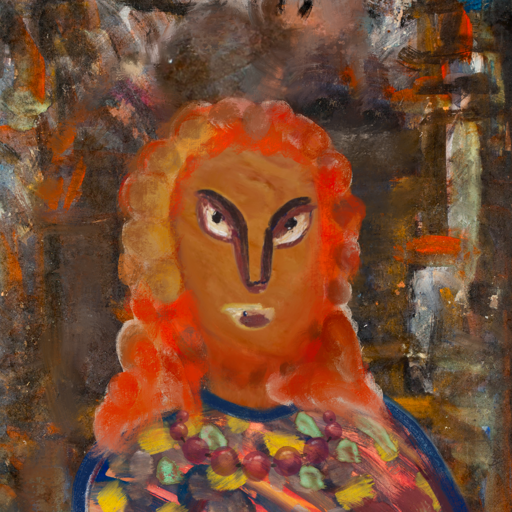
Background: GypsyQueen, Head And Neck Front: Pious_Lady, Face Front: After_Raid, Bust: Mother_And_Son_Mother, Hair Front: Rupkatha, Head Accessory: Blank, Second Necklace: Blank, Necklace: Irani_2, Baby: Blank